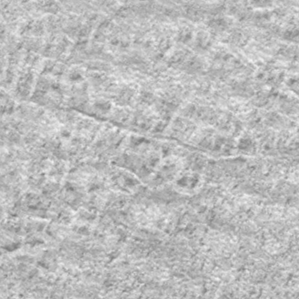
Label: frost